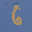
Label: 6